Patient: sex F, age 61
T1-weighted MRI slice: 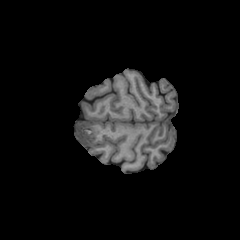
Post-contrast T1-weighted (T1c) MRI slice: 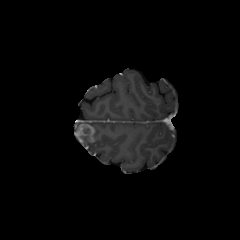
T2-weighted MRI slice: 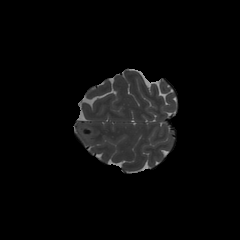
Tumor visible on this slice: yes
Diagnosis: Glioblastoma, IDH-wildtype
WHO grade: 4